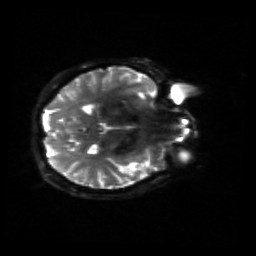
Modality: sbref
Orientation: axial
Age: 49
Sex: female
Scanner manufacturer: siemens
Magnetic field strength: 3 T
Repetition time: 4.71 s
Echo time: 0.0906 s